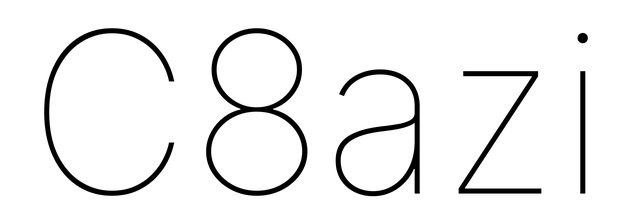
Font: Inter_Thin